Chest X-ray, AP view. Patient: 30 years old, sex F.
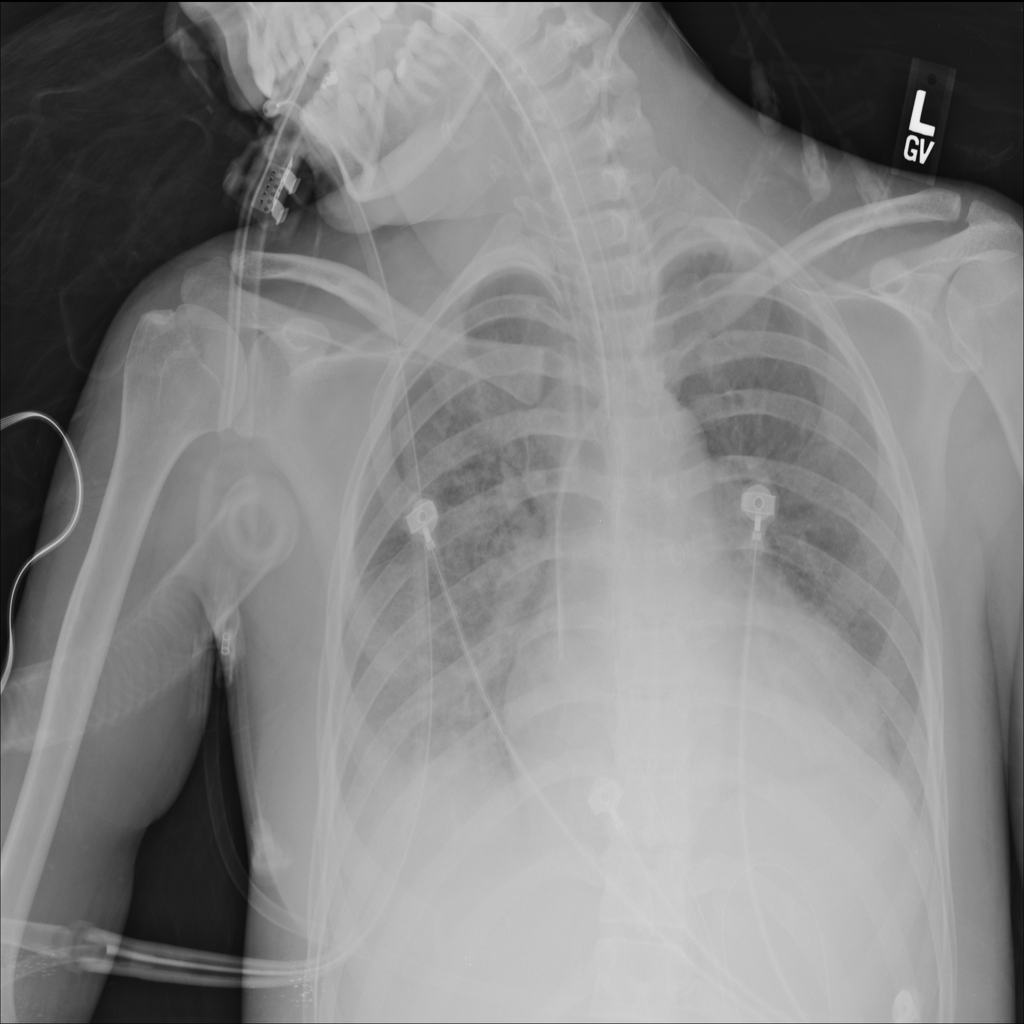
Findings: Cardiomegaly, Effusion